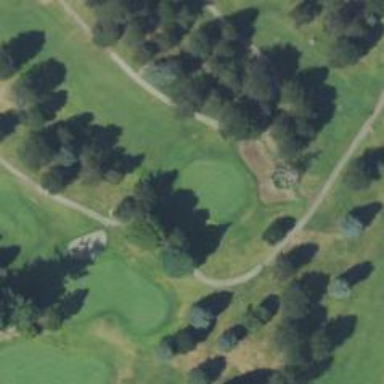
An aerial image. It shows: Golf hole.